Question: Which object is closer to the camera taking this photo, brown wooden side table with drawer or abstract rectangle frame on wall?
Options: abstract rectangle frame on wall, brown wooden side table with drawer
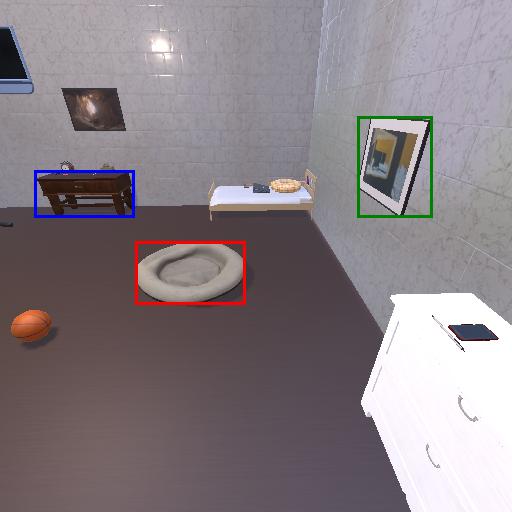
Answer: abstract rectangle frame on wall